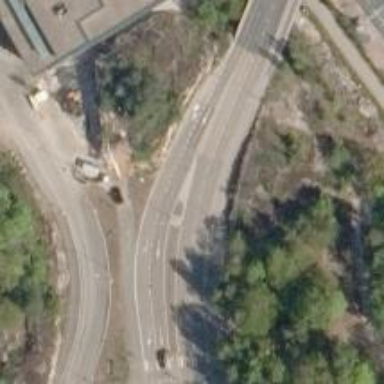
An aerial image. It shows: Asphalt cycleway.